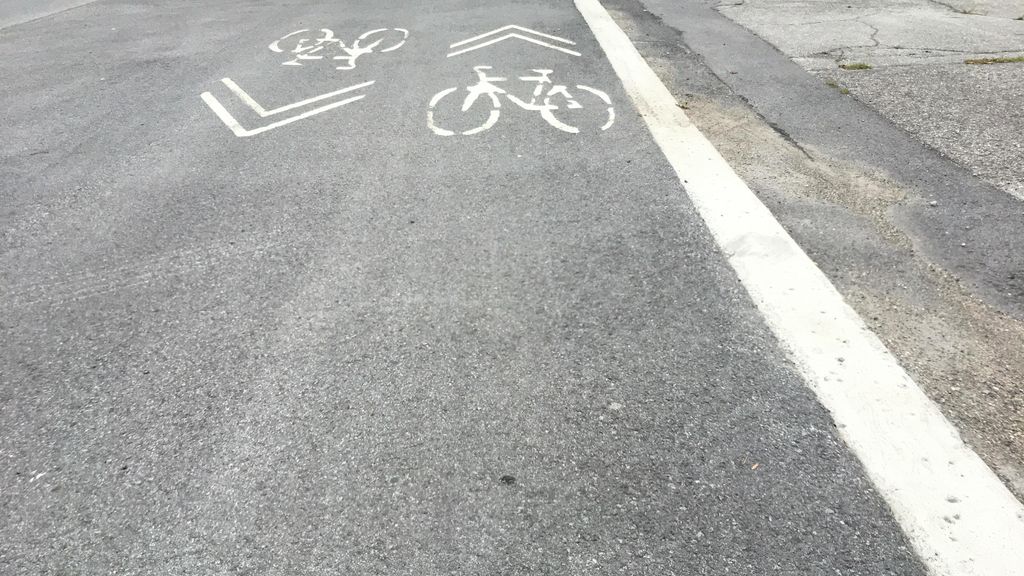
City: montreal